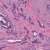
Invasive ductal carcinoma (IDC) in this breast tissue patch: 1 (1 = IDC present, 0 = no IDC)